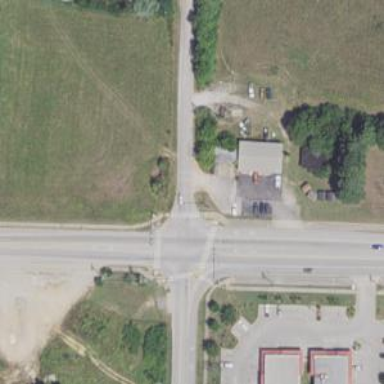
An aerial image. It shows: Crossing road.